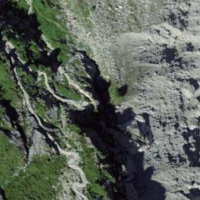
EUNIS habitat code: 48
Species observed at this site:
Vaccinium uliginosum